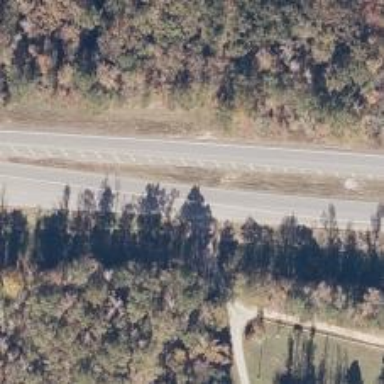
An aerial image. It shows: Asphalt dual carriageway at the trunk highway level.